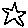
Label: star